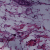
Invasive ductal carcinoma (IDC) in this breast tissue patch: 0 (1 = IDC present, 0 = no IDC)